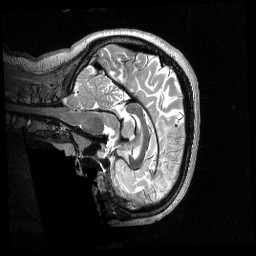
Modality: T2w
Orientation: sagittal
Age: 23
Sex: female
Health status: healthy
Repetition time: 3.2 s
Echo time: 0.563 s